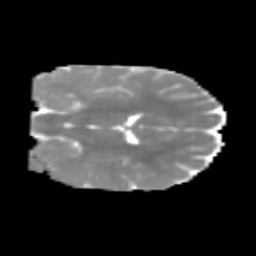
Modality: MD
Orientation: coronal
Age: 6
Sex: male
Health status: healthy